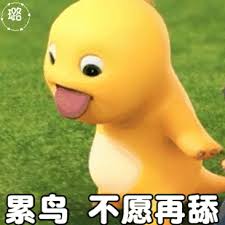
Label: nailong